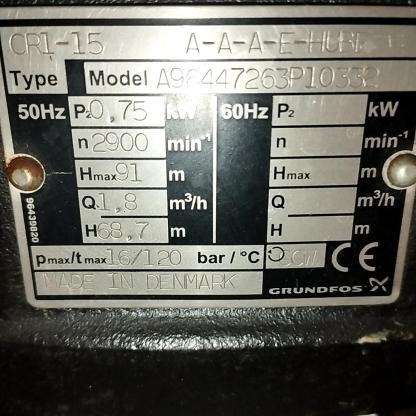
Klasa: tabliczka-znamionowa